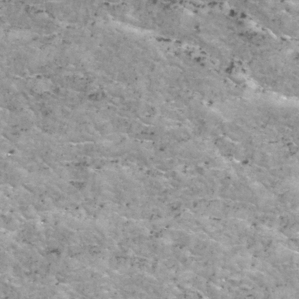
Label: frost